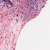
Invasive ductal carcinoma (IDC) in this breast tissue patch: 0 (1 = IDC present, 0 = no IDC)